Field crop: maize
Growth stage: 2
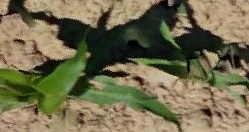
Species: maize